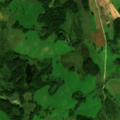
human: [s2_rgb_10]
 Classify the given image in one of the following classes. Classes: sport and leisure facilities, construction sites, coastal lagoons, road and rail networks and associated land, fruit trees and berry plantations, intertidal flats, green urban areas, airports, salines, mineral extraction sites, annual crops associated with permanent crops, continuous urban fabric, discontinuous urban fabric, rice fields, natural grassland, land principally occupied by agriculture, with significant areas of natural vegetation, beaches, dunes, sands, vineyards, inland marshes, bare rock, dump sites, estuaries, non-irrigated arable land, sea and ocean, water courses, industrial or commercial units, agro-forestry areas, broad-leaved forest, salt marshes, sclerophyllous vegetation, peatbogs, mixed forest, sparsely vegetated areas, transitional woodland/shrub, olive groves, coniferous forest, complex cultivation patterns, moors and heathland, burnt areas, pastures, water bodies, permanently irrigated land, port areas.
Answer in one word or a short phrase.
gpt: non-irrigated arable land, pastures, land principally occupied by agriculture, with significant areas of natural vegetation, broad-leaved forest, transitional woodland/shrub